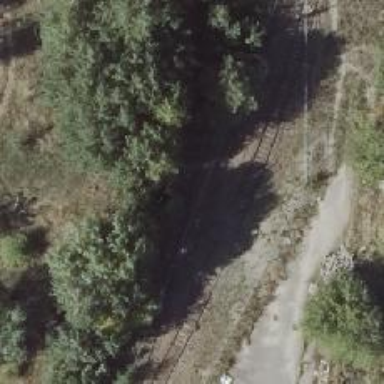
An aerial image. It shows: Disused railway spur service.